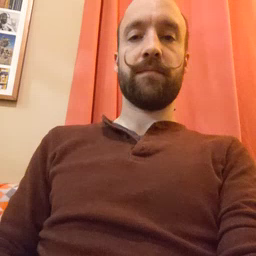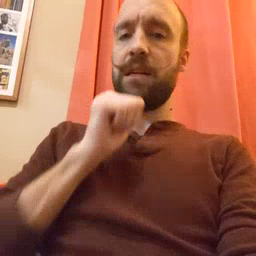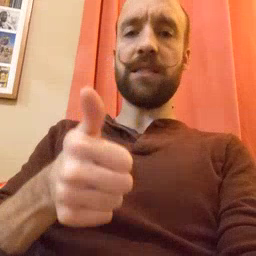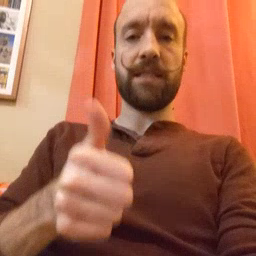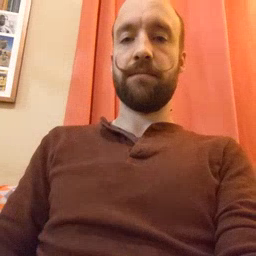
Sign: not